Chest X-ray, PA view. Patient: 49 years old, sex F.
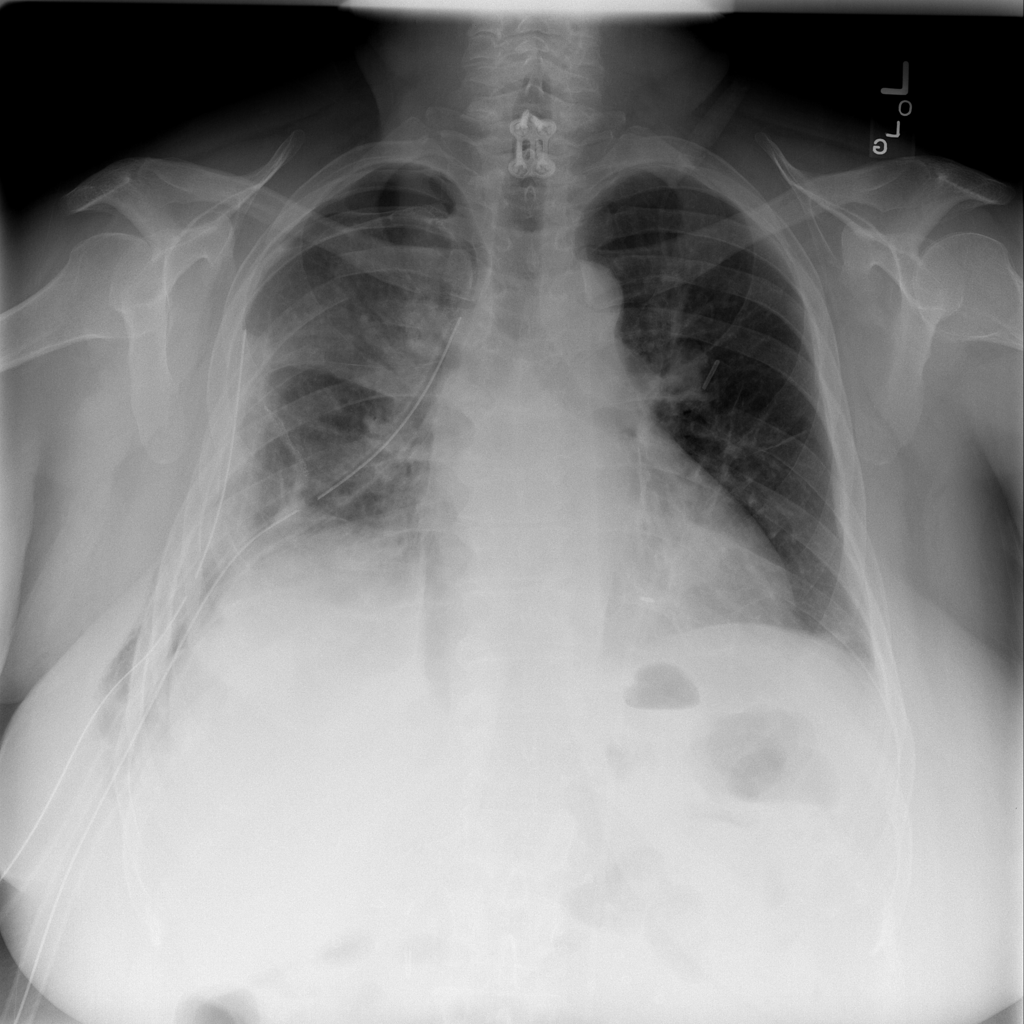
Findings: Emphysema, Infiltration, Pneumothorax